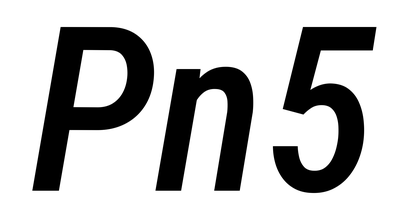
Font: Roboto-Italic_Condensed_Medium_Italic